Field crop: maize
Growth stage: 2
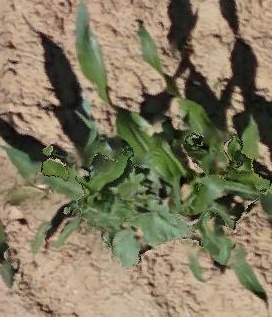
Species: maize